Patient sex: M
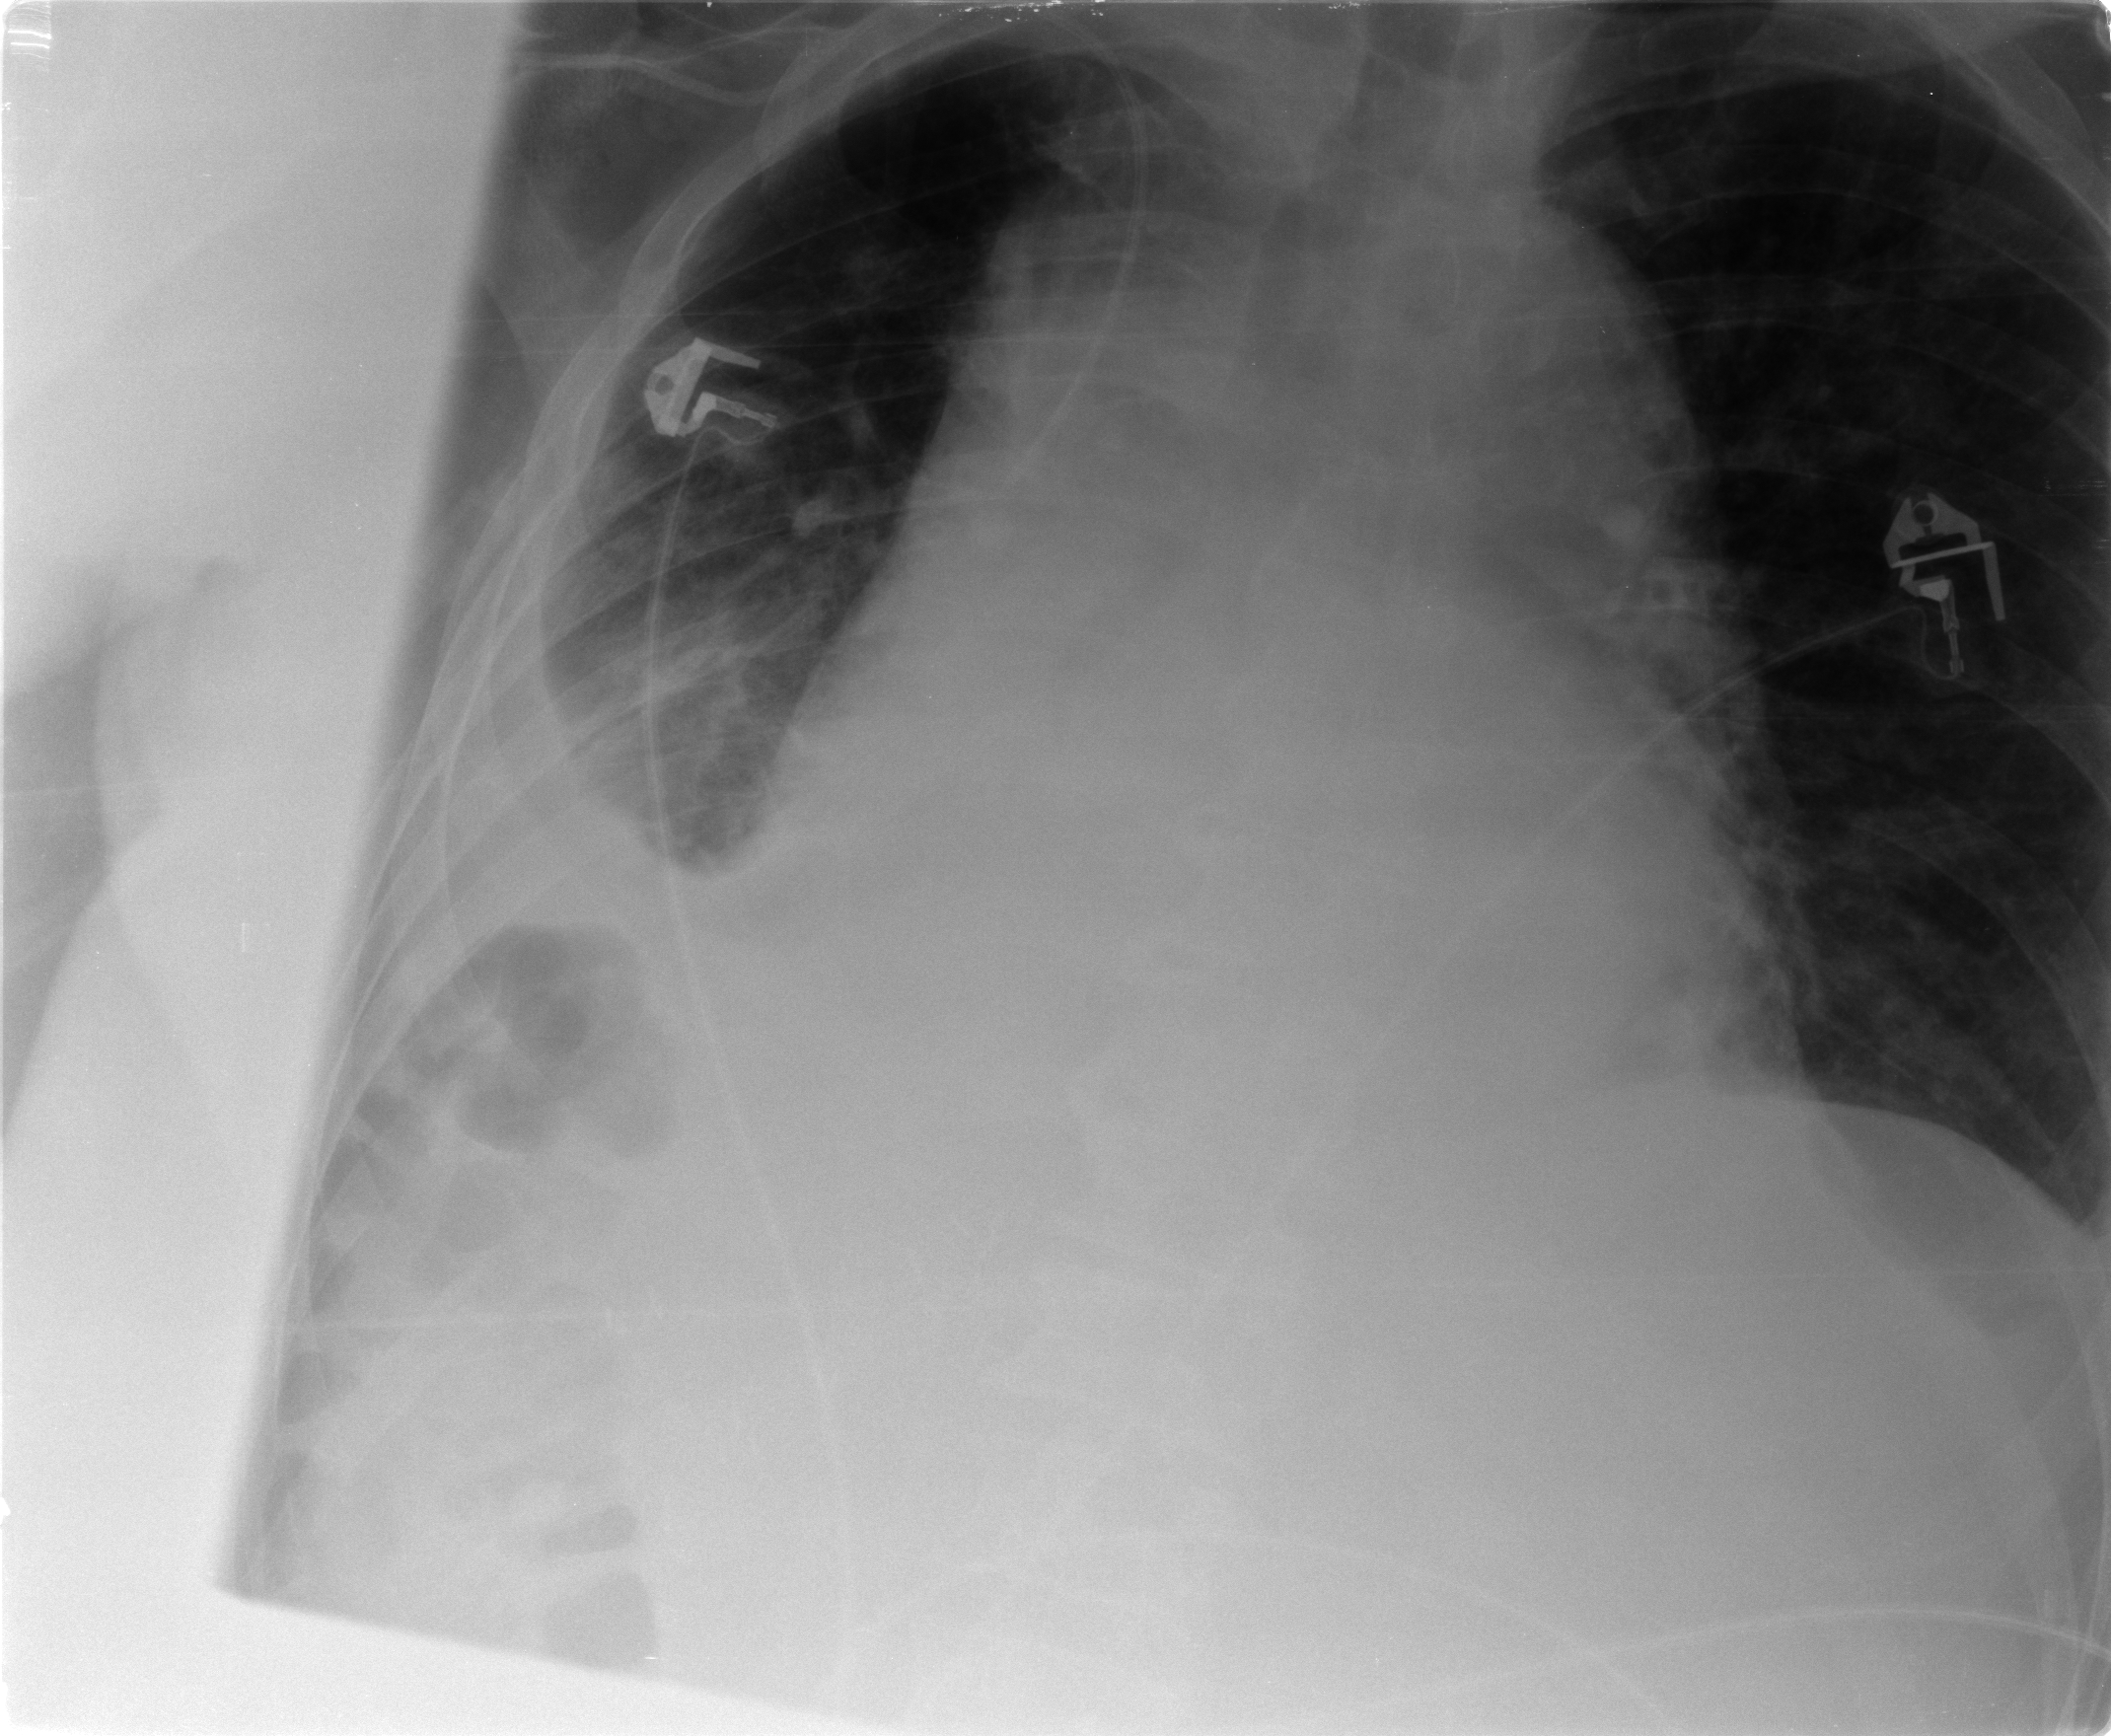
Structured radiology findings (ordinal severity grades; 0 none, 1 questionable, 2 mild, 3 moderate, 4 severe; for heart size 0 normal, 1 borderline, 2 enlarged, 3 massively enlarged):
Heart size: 3
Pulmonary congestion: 2
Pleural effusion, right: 3
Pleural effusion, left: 2
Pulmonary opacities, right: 2
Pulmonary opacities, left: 0
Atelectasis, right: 3
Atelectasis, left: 2